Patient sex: M
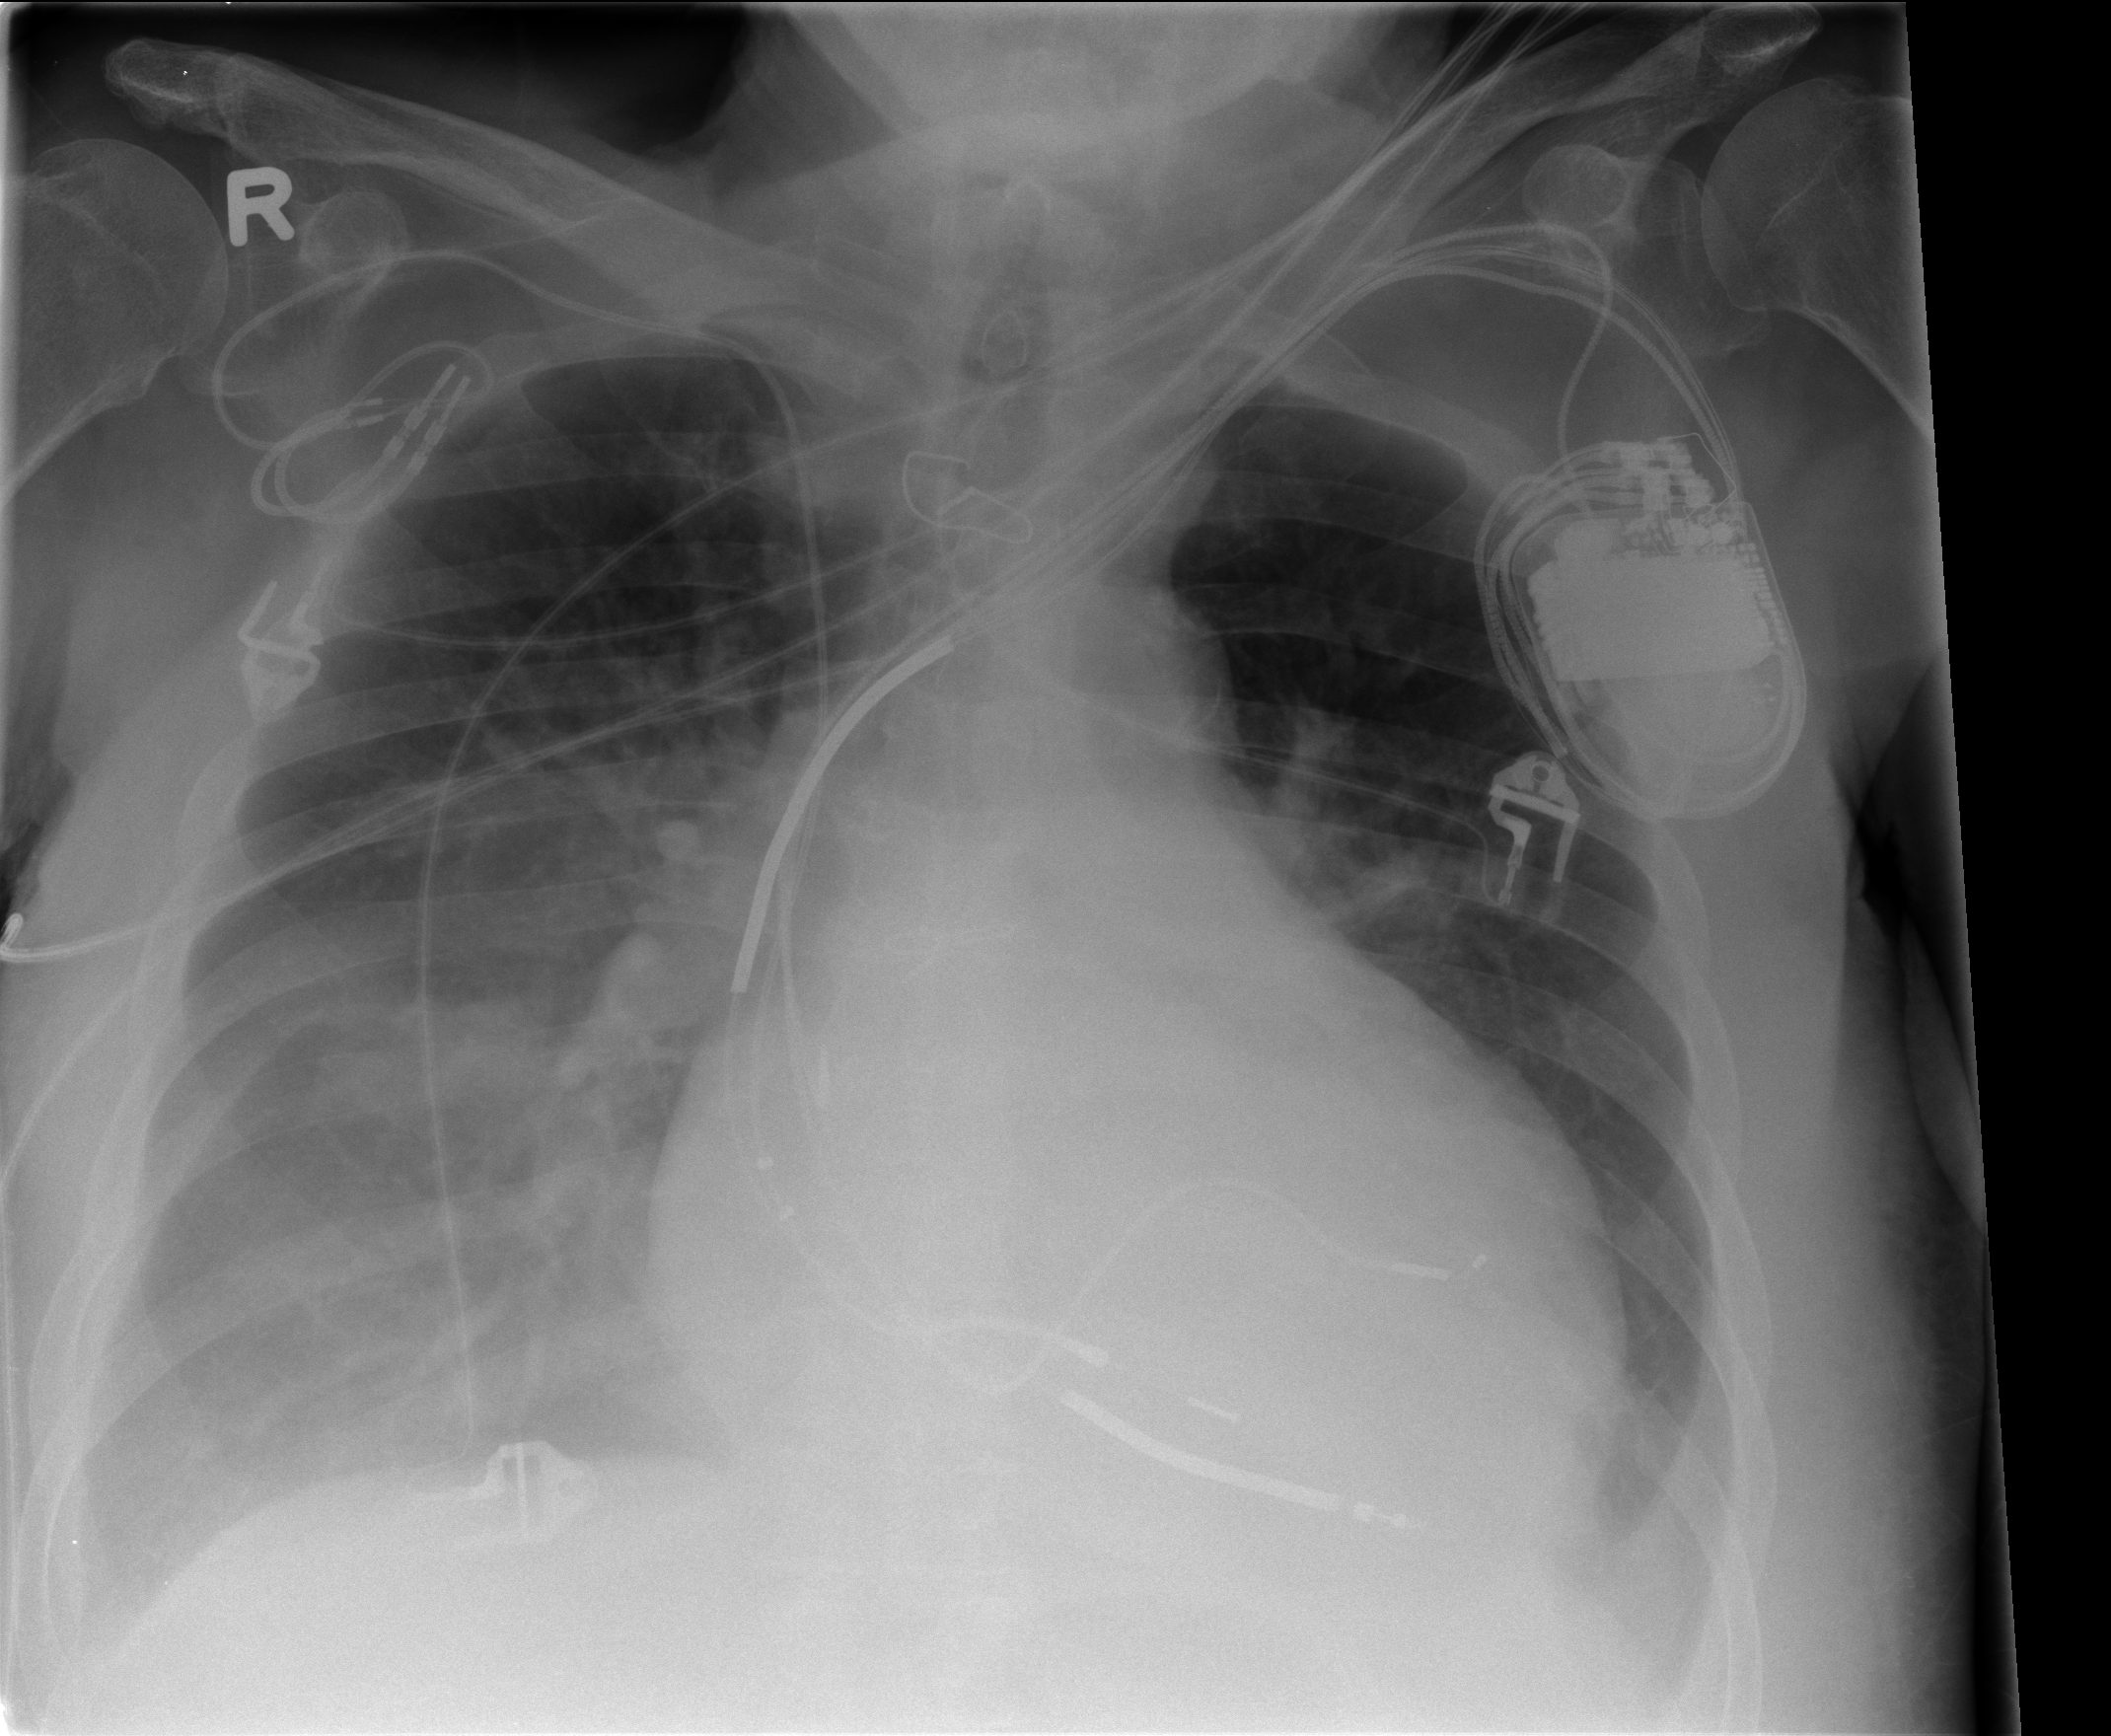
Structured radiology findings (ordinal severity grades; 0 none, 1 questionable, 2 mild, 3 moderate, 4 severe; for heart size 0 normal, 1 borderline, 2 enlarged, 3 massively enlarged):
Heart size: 2
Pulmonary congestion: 1
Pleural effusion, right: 2
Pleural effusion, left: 1
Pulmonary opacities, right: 0
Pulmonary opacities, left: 0
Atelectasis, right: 1
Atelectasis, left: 1